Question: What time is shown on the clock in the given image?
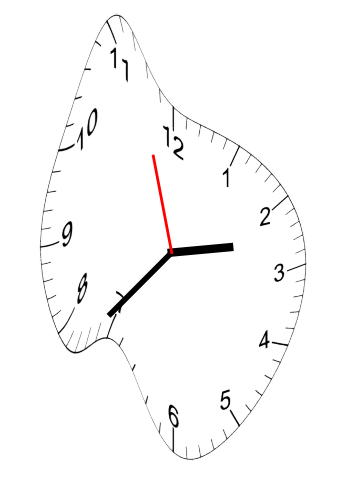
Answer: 02:36:57